Question: In ANTLR 4 I try to parse a text file, but some of my defined tokens are constantly ignored in favor of others. I produced a small example to show what I mean:
File to parse:
'''
hello world
hello world
'''
Grammar:
'''
grammar TestLexer;
file : line line;
line : 'hello' ' ' 'world' '
';
LINE : ~[
]+? '
';
'''
The ANTLR book explains that 'hello' would become an implicit token, which is placed before the LINE token, and that token order matters. So I'd expect that the parser would NOT match the LINE token, but it does, as the resulting tree shows:

How can I fix this, so that I get the actual implicit tokens?
Btw. I also tried to write explicit tokens before LINE, but that didn't change anything.
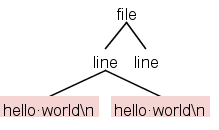
Answer: Found it myself:
It seems that ANTLR chooses .
So since LINE would always match a whole line it is always preferred.
To still include some "joker" token into a grammar it should be a single symbol.
In my case
'''
grammar TestLexer;
file : line line;
line : 'hello' ' ' 'world' '
';
LINE : ~[
];
'''
would work.